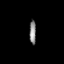
Tissue: prostate
Cell type: Epithelial cells
Senescence score: 0.3181
Nuclear area (px): 157
Mean DAPI intensity: 132.707